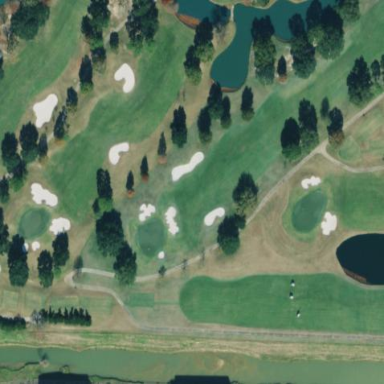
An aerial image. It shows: Scenic golf fairway.